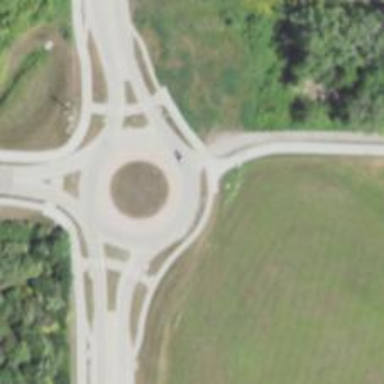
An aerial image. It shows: Roundabout at tertiary road junction.